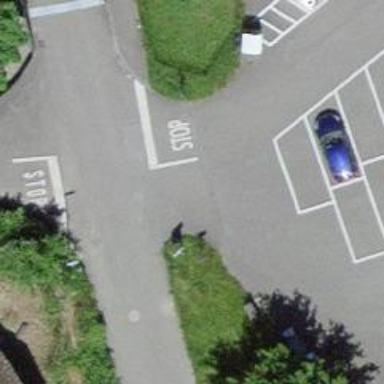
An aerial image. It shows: Road with stop sign.